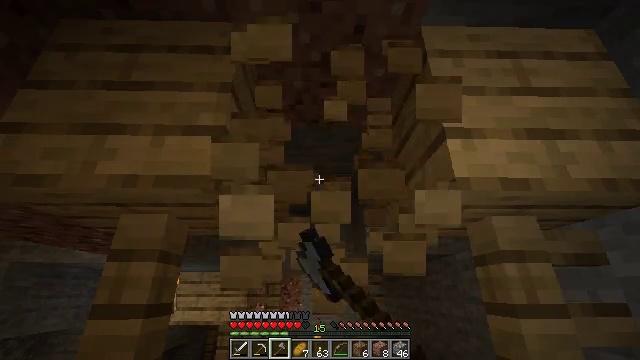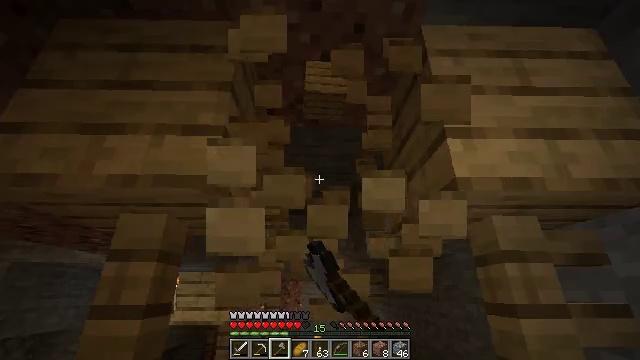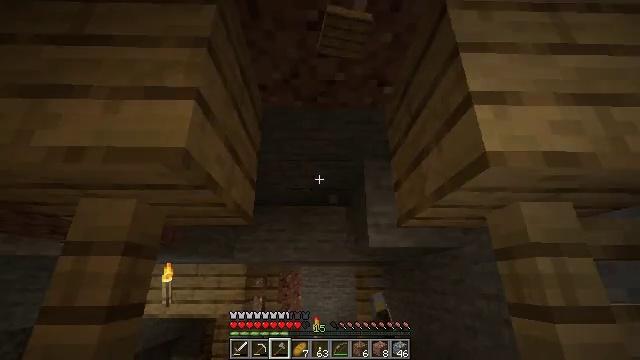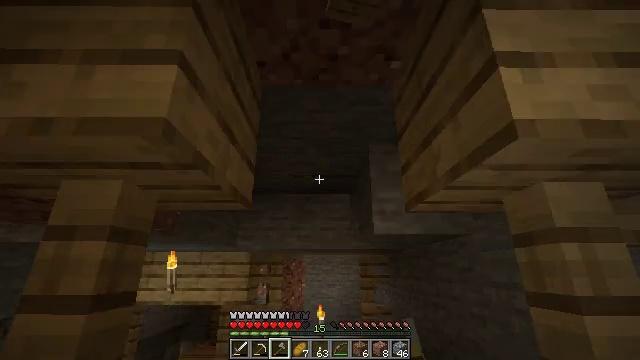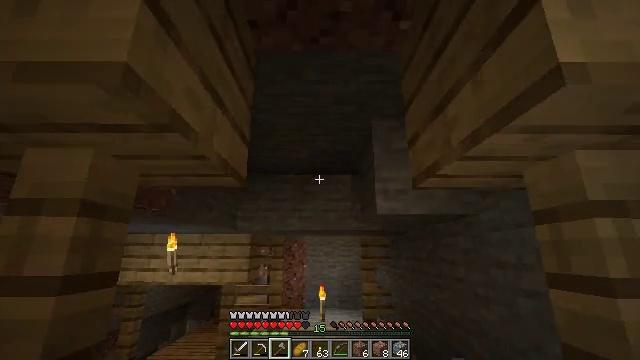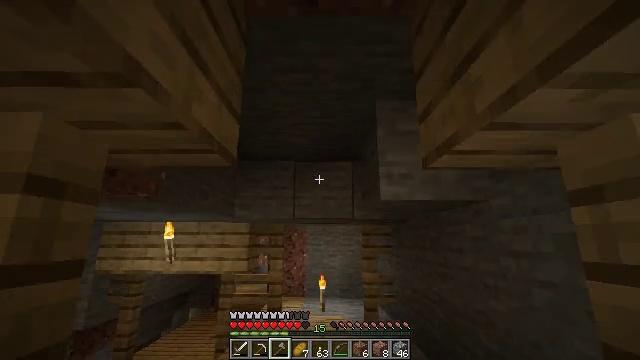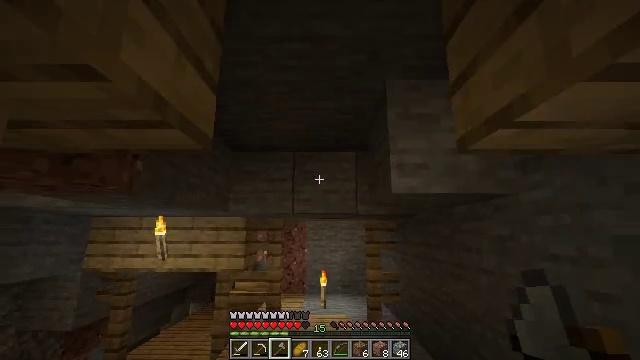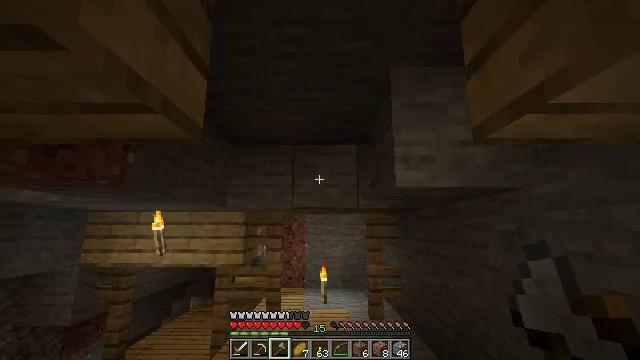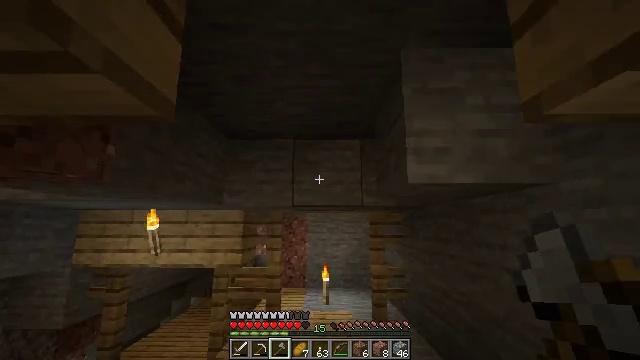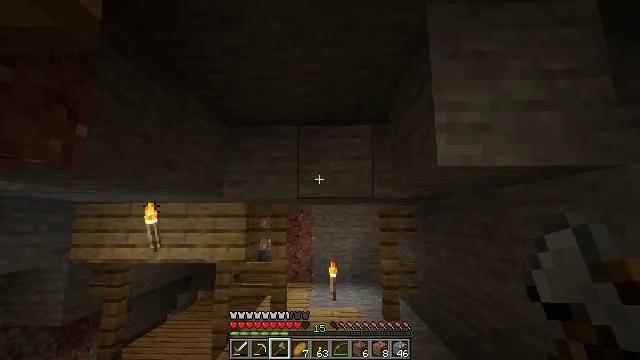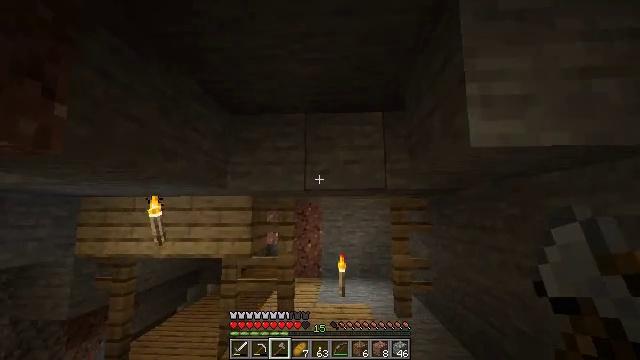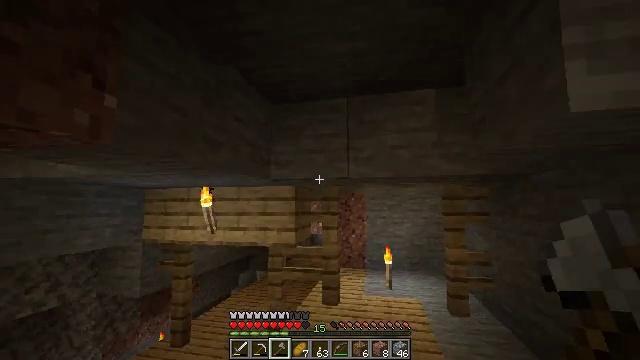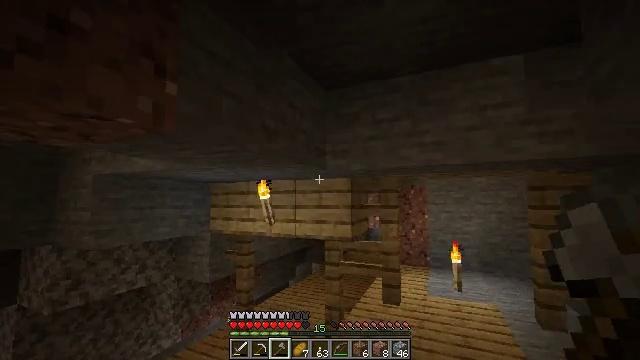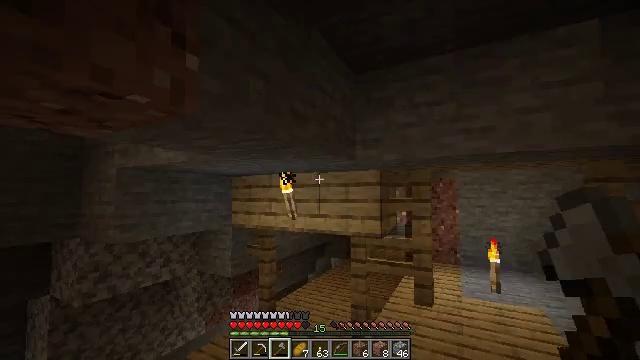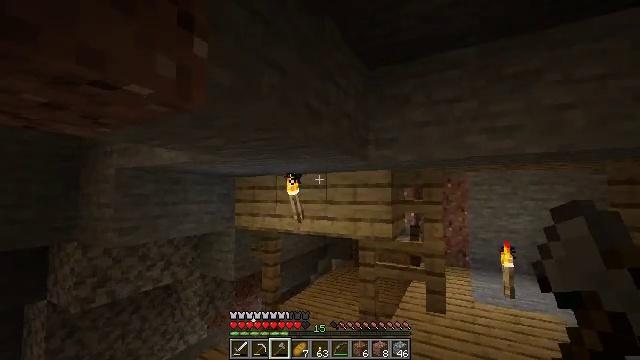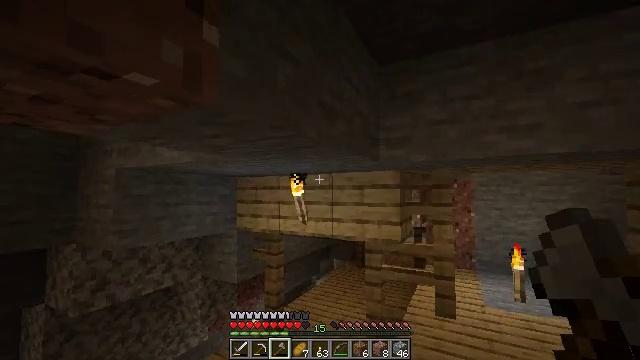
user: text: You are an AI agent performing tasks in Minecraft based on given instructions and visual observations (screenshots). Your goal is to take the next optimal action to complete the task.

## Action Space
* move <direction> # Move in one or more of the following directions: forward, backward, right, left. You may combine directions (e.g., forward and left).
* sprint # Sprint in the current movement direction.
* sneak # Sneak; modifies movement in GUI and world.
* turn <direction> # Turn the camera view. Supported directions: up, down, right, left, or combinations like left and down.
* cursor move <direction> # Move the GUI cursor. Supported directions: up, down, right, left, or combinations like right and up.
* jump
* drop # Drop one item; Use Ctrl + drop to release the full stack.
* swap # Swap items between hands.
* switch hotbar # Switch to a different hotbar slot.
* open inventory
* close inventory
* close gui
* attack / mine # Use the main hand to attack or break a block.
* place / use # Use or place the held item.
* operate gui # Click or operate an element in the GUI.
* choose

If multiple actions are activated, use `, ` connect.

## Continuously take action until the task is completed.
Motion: motion action
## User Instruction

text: Mine the torch on the wall.
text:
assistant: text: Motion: move forward
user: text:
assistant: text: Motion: move forward, turn down
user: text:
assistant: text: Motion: move forward, turn down
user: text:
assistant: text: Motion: move forward, turn down
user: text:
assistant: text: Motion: move forward, turn down
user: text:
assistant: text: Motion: move forward, turn down
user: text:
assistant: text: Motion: move forward, turn down
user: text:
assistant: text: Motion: move forward
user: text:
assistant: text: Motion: move forward, turn left and down
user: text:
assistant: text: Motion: move forward, turn left and down
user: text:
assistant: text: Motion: move forward and move left, turn left and down
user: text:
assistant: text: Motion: move forward and move left, turn left and down
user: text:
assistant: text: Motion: move forward and move left, turn left and down
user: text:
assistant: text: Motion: move forward and move left
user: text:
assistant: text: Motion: move forward and move left
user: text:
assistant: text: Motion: move forward and move left
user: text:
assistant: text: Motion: move forward and move left
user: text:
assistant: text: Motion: move forward and move left, turn right and down
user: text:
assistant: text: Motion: move forward and move left, turn right
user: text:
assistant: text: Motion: move forward and move left
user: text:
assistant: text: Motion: move forward and move left
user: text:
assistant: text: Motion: move forward and move left, turn right
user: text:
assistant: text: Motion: move forward and move left, turn right
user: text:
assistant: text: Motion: move forward and move left, turn right
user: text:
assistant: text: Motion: move forward
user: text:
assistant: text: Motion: move forward
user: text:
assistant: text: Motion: move forward
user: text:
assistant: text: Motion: move forward, turn right
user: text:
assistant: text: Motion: move forward, turn right
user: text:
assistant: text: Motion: move forward